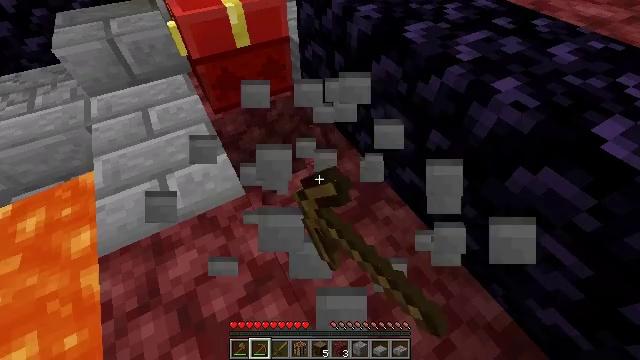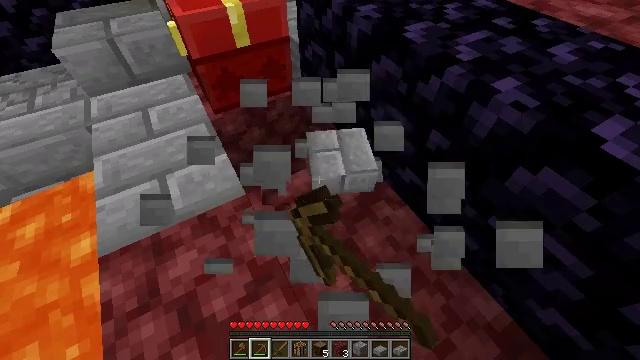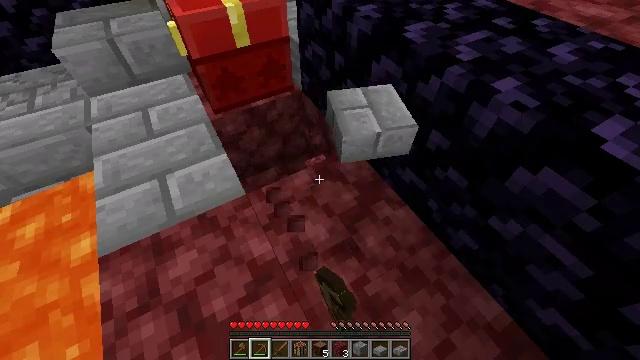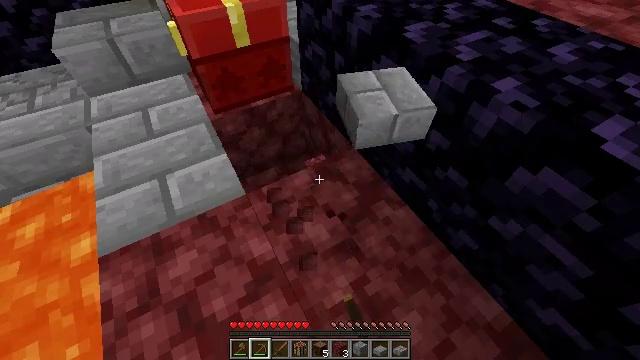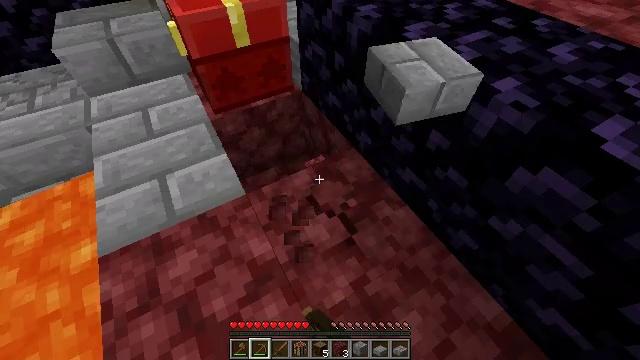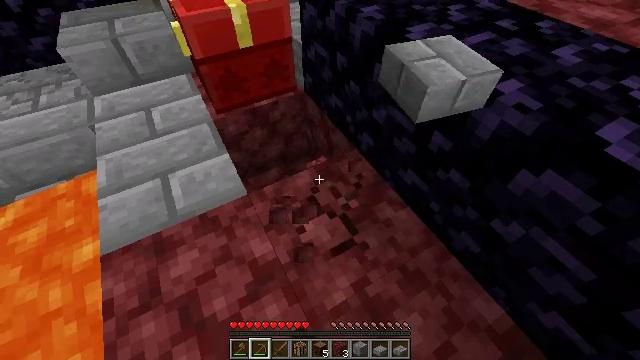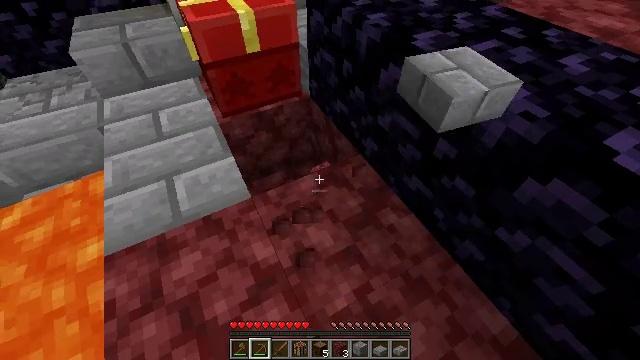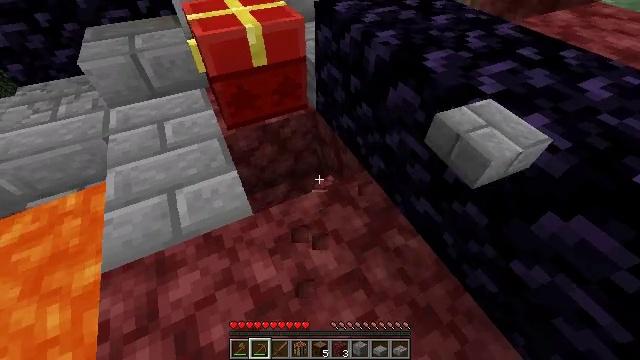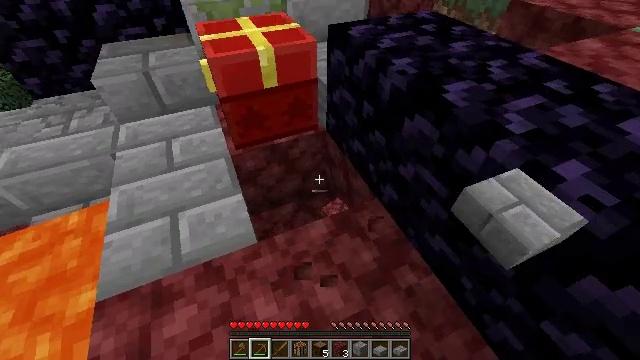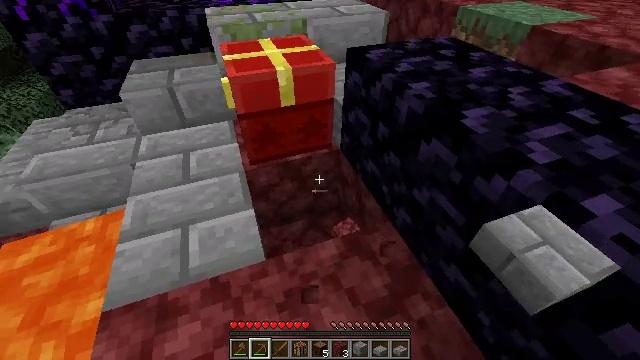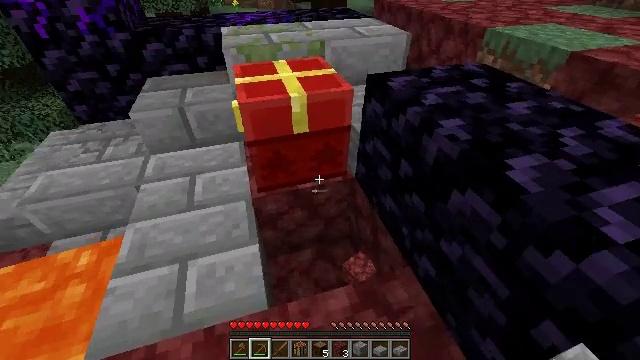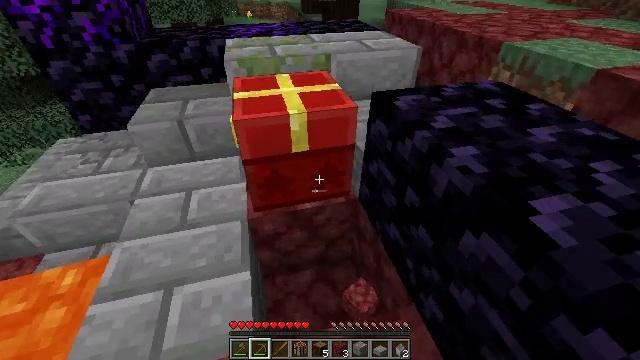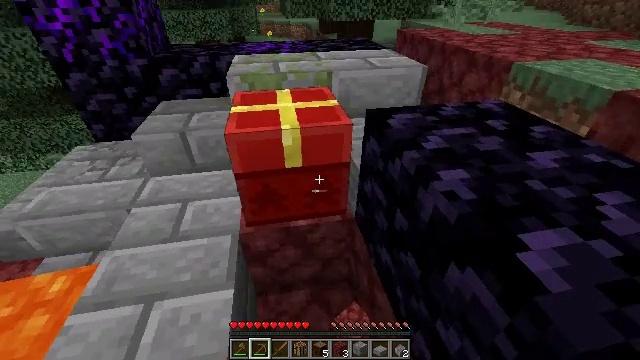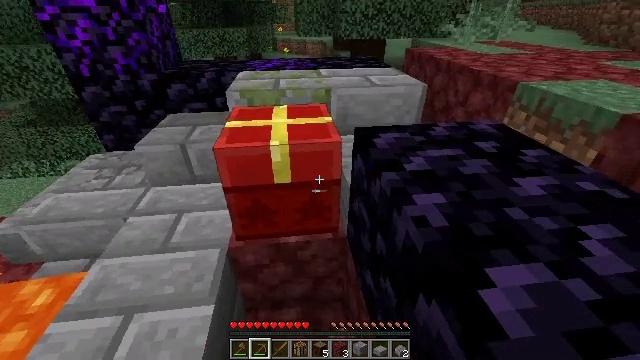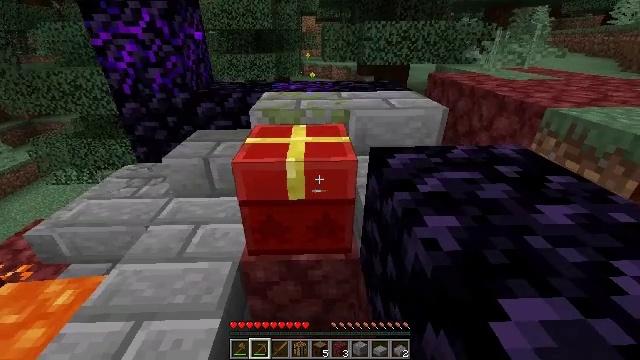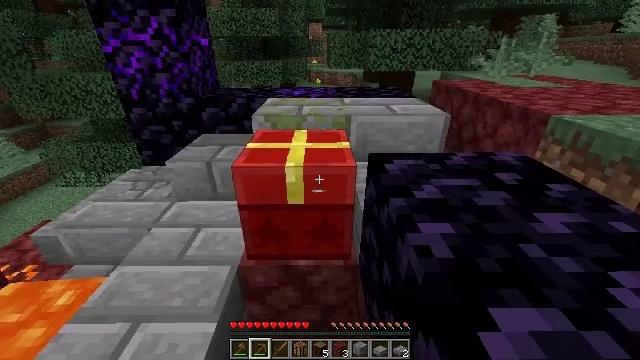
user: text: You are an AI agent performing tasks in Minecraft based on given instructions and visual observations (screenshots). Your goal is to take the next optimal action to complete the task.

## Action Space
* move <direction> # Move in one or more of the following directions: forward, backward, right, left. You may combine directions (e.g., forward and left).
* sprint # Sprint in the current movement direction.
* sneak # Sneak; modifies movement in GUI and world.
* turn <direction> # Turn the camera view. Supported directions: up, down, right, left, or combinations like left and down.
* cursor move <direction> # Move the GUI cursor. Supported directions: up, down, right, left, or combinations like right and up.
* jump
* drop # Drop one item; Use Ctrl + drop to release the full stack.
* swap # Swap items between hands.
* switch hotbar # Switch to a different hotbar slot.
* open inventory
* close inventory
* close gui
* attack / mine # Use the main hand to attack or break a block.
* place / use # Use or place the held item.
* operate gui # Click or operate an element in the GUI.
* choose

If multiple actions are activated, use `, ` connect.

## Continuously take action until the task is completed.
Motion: motion action
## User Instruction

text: Break the chest to retrieve items inside.
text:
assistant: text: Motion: attack / mine
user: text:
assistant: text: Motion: attack / mine
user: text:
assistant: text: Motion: attack / mine
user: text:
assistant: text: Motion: attack / mine
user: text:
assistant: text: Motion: attack / mine
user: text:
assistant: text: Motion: turn left and up
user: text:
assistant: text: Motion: move forward, turn left and up
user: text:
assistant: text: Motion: move forward, turn left and up
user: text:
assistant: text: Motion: move forward, turn left and up
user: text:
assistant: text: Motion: move forward, turn left and up
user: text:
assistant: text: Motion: move right, turn left and up
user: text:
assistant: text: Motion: move right, turn left and up
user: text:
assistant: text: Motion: move right, turn left and up
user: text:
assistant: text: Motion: move right, turn left and up
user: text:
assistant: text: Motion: turn left and up
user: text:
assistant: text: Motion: no_op
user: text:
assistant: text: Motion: attack / mine
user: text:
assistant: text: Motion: attack / mine
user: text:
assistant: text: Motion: attack / mine
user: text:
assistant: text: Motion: attack / mine
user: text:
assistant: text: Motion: attack / mine
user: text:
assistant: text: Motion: attack / mine
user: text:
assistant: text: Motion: attack / mine
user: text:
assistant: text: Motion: attack / mine
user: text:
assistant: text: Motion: attack / mine
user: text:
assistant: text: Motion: attack / mine
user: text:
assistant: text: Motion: attack / mine
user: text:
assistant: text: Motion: attack / mine
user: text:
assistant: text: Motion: attack / mine
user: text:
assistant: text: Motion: attack / mine